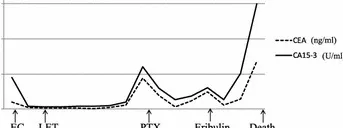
Transition of Tumor marker was linked with the treatment effect. EC epirubicin + cyclophosphamide, LET letrozole, PTX paclitaxel.
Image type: pathology (immunostaining)